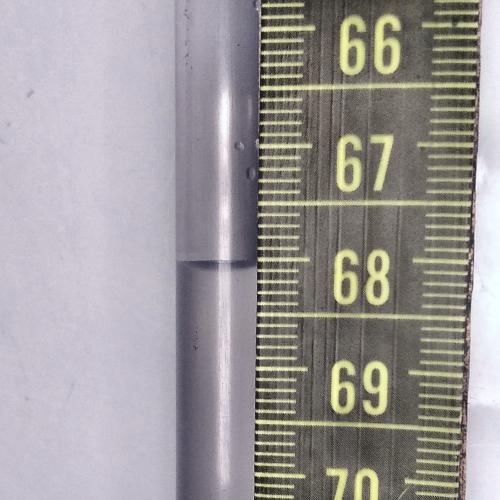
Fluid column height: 68.1 cm